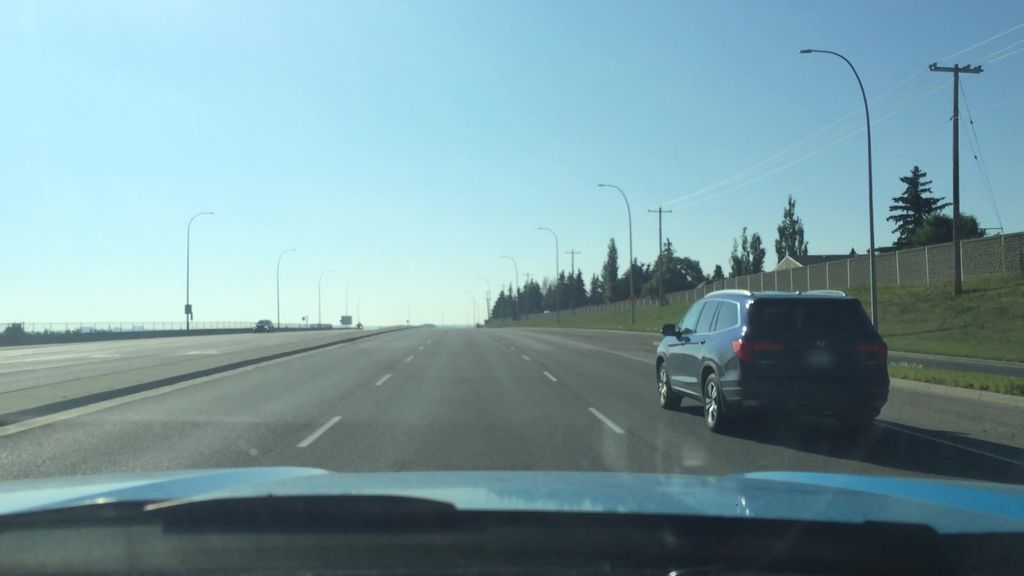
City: calgary